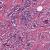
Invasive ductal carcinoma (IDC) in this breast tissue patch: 1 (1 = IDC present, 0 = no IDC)